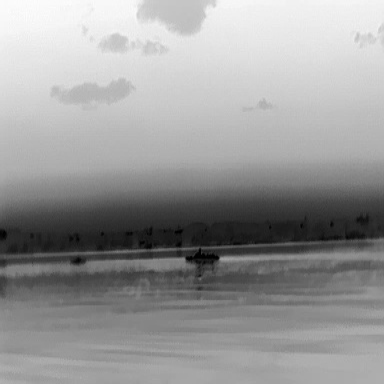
There is a warship in the infrared image.